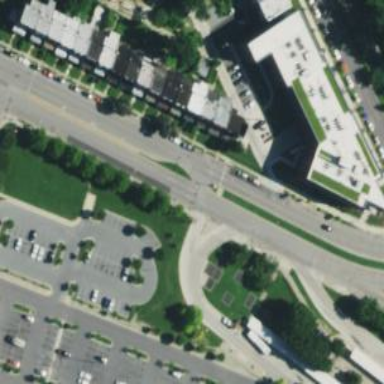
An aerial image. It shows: Footway that serves as traffic island.